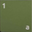
Piece: xx